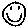
Label: smiley face